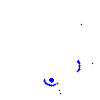
Particle: electron